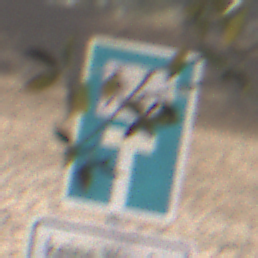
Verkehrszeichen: SackgasseRadverkehrFussgaengerDurchlaessig
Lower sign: HinweisGeaenderteVorfahrtVerkehrsfuehrungVerkehrsregelung3
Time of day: MorningAfternoon
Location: Outdoor (Nature)
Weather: PartlyCloudy
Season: NotSpecified
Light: Natural